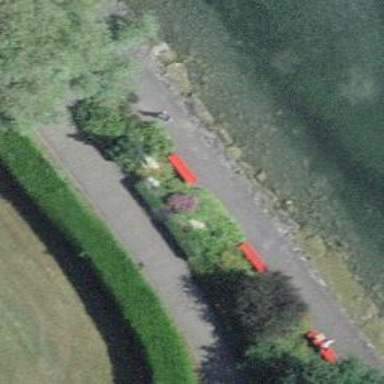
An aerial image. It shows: Red bench.